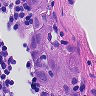
Metastatic tissue present: yes